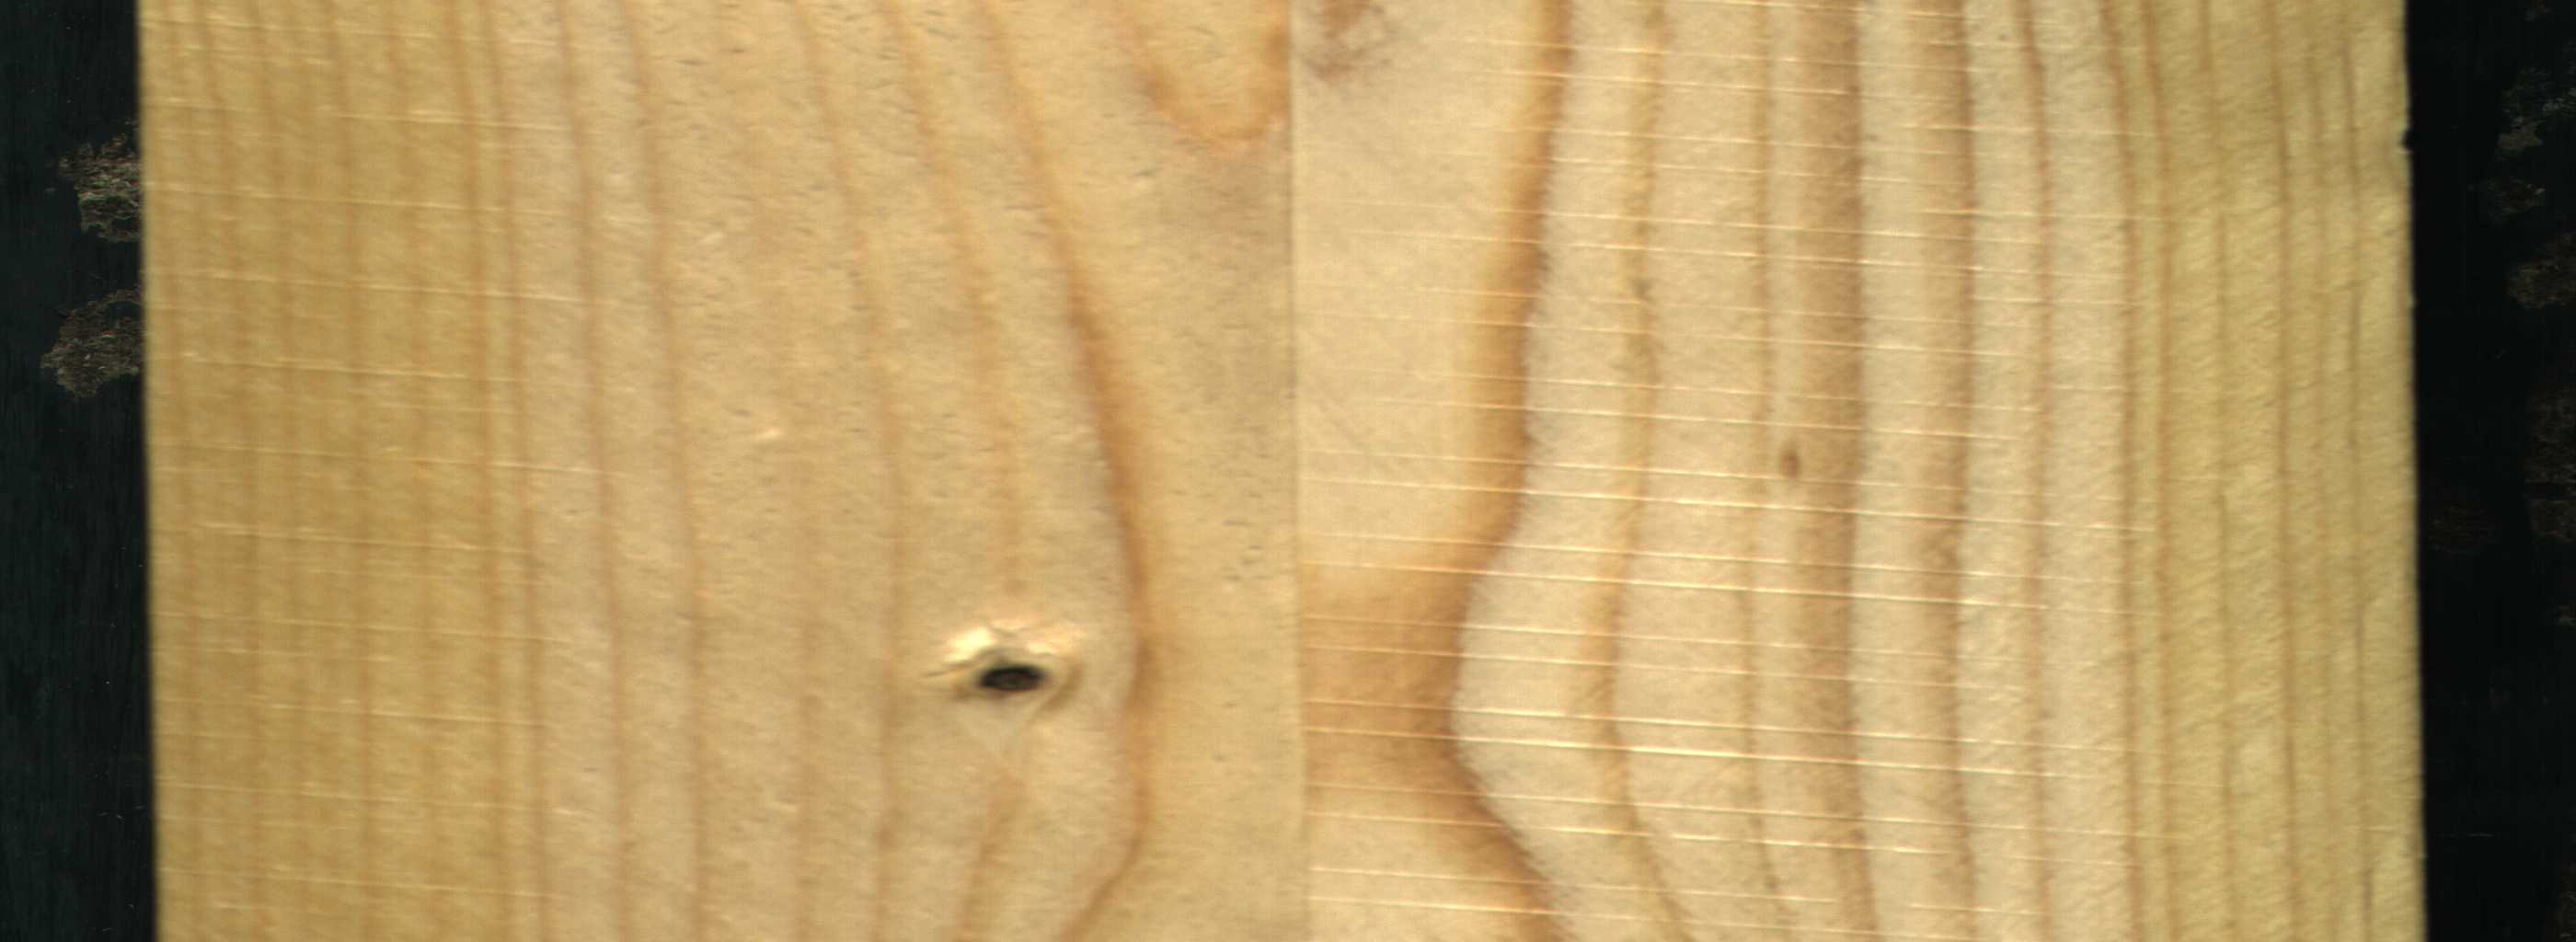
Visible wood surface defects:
Dead_Knot